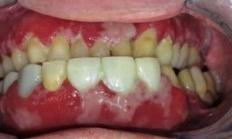
Condition: Gingivitis